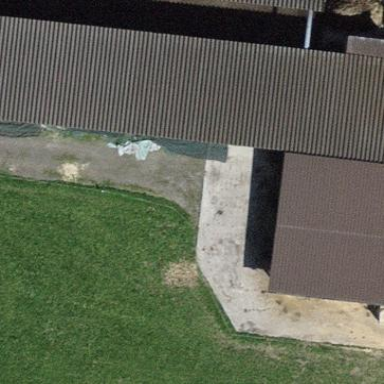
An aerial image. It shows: Stable building.